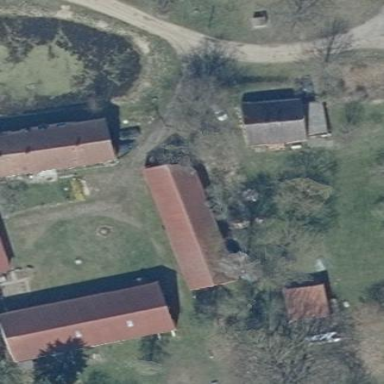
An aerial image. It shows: Farm auxiliary building.